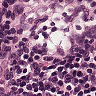
Metastatic tissue present: no